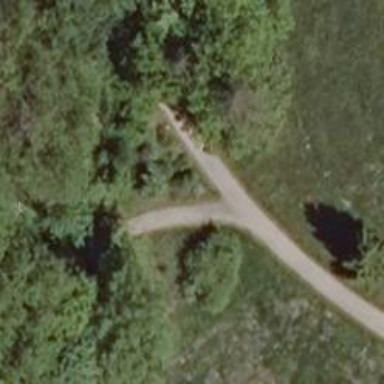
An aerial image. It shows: Path.